Interaction volume radius: 10 \u00c5
Interaction volume height: 10 \u00c5
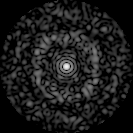
Disorder parameter: 0.8279